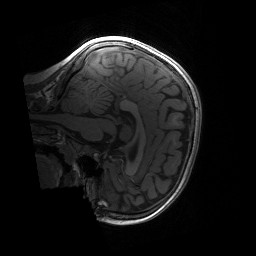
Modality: T1w
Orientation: sagittal
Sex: female
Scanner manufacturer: siemens
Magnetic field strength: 3 T
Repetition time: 1.9 s
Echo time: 0.00243 s